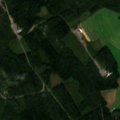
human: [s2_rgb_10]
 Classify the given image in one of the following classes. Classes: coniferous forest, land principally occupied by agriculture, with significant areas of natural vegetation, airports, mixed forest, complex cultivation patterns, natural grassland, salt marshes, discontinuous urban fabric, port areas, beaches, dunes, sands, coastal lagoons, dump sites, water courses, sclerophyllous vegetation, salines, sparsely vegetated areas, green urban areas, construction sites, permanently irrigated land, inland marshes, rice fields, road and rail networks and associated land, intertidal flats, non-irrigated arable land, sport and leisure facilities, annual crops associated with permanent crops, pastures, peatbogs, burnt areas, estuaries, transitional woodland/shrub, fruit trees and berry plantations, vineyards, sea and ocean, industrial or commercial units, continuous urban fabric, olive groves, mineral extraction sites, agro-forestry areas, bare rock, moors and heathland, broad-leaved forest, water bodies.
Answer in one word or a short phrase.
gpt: non-irrigated arable land, coniferous forest, mixed forest, transitional woodland/shrub